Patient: sex F, age 52
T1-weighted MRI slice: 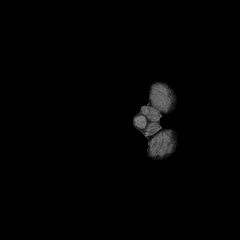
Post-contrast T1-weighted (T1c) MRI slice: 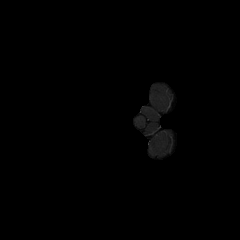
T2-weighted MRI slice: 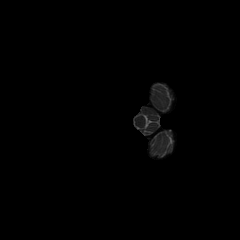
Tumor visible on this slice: no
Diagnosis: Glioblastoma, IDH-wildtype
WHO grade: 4